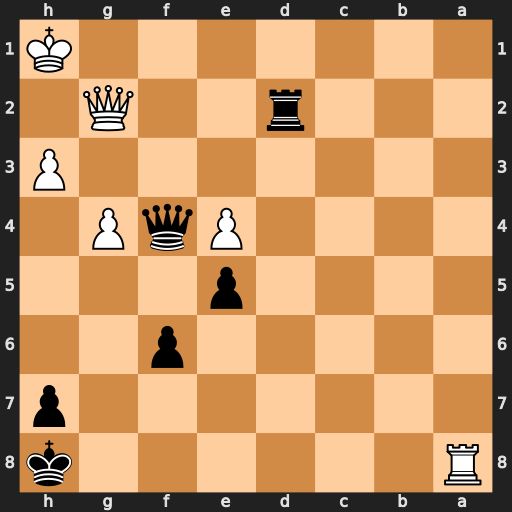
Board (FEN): R6k/7p/5p2/4p3/4PqP1/7P/3r2Q1/7K
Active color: b
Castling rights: -
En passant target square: -
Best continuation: Kg7 Qxd2 Qxd2